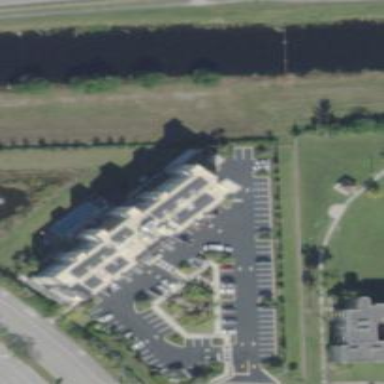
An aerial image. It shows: Hotel building.